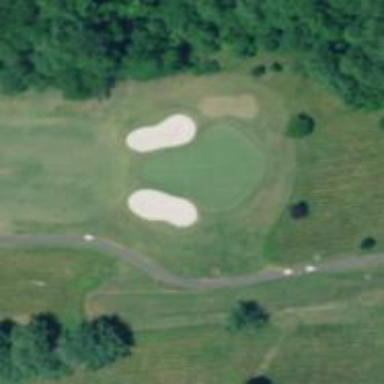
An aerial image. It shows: Golf hole.